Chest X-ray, AP view. Patient: 59 years old, sex M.
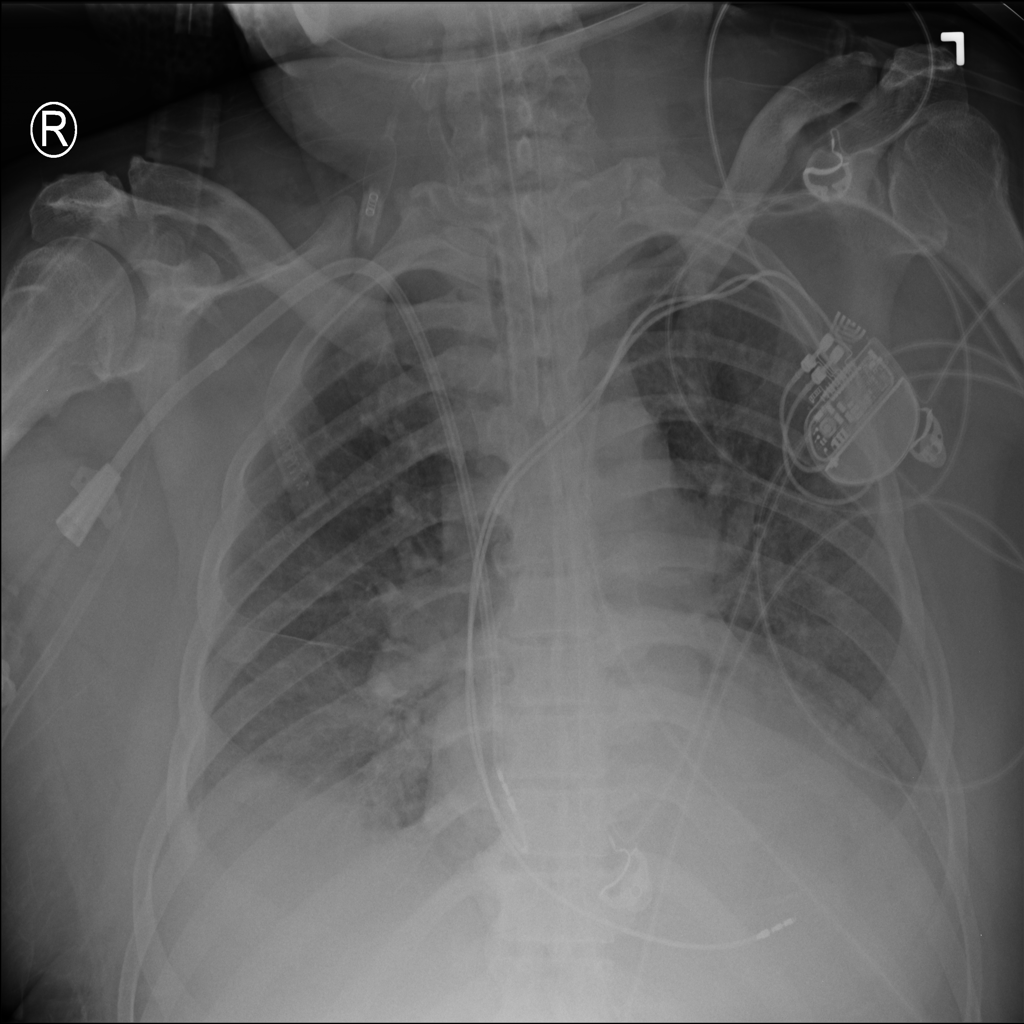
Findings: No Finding